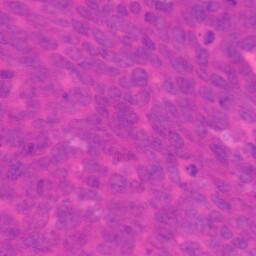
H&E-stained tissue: Colon